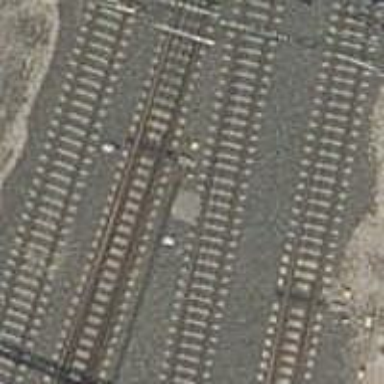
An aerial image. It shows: Railway track with contact lines for electrification.